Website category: sports
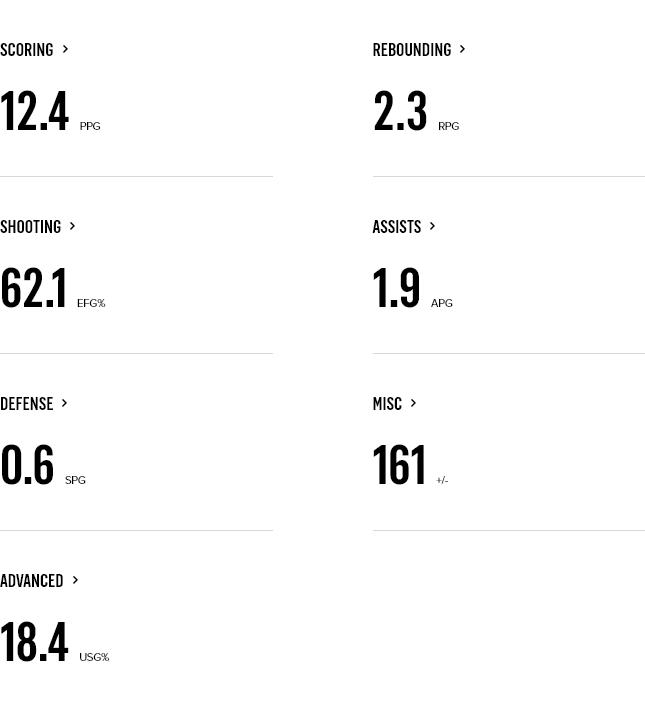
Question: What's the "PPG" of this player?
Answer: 12.4

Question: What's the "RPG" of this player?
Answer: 2.3

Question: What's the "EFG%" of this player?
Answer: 62.1

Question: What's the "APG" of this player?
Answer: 1.9

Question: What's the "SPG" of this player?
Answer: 0.6

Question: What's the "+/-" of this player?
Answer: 161

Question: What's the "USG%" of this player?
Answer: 18.4

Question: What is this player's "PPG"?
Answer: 12.4

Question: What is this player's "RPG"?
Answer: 2.3

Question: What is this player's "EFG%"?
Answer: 62.1

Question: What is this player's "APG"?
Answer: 1.9

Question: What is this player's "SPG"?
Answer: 0.6

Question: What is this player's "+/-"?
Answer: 161

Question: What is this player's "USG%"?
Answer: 18.4

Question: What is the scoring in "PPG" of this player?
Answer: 12.4

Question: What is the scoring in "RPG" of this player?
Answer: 2.3

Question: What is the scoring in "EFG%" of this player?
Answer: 62.1

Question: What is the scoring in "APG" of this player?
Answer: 1.9

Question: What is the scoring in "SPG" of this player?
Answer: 0.6

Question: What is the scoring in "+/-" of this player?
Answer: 161

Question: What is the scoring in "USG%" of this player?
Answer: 18.4

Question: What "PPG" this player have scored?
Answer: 12.4

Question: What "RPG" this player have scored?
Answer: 2.3

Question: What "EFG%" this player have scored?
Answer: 62.1

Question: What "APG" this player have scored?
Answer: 1.9

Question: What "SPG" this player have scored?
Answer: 0.6

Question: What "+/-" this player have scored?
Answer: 161

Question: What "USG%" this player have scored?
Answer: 18.4

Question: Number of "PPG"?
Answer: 12.4

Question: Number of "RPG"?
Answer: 2.3

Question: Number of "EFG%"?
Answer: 62.1

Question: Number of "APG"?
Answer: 1.9

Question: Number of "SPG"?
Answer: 0.6

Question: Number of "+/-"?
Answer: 161

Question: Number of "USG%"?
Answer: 18.4

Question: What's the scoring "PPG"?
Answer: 12.4

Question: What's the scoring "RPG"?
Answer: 2.3

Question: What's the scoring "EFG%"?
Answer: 62.1

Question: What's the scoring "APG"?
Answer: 1.9

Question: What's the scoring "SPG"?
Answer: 0.6

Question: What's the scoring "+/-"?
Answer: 161

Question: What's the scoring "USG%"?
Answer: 18.4